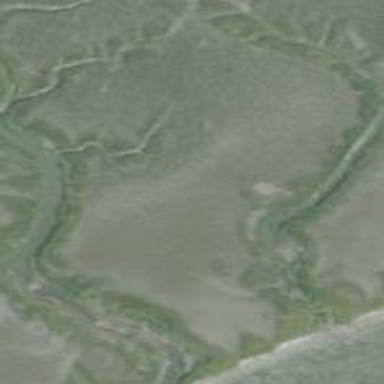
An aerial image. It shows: Tidal saltmarsh wetland.